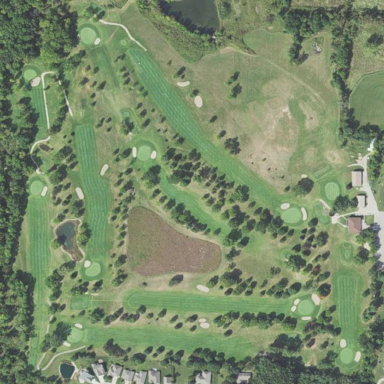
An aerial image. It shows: Golf course surrounded by greenery.